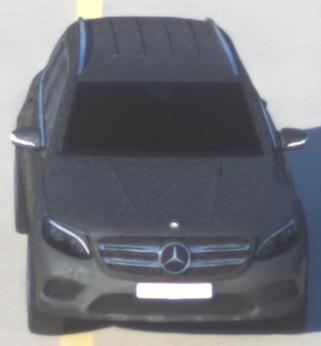
Make: Mercedes-Benz
Model: GLC 250
Detailed model: GLC (253)
Model produced from: 2015/09
Model produced until: 2018/05
Doors: 5
Color: gray
Road condition: dry road
Daytime: sunrise or sunset
Contrast: medium contrast